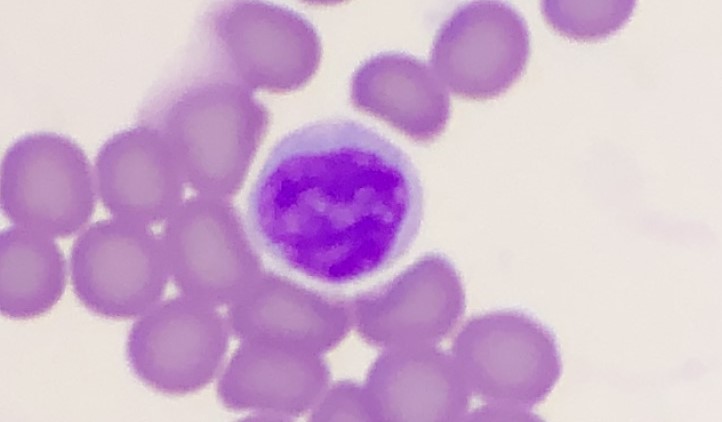
White blood cell type: Lymphocyte